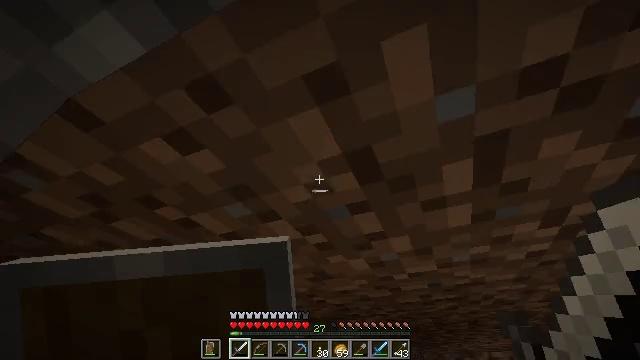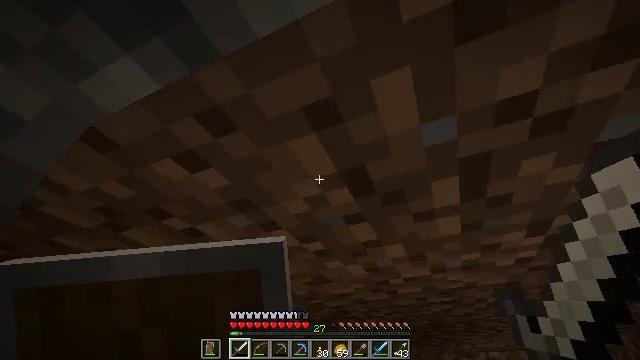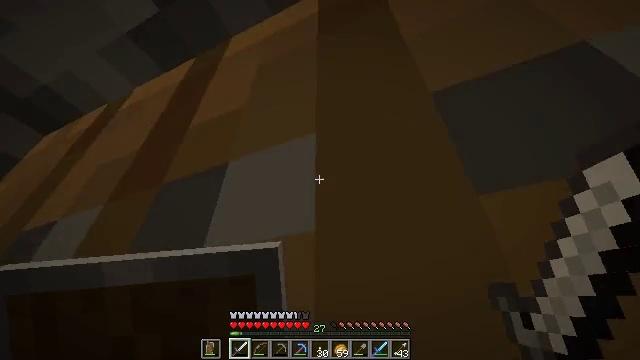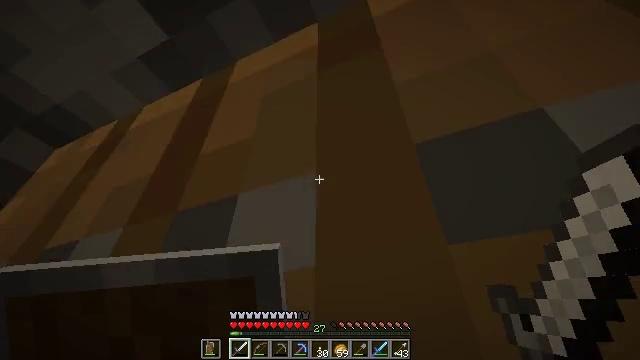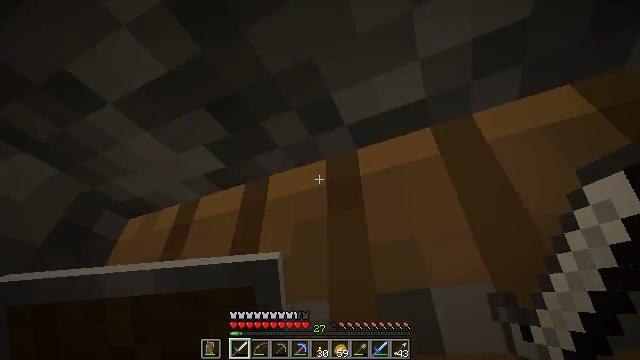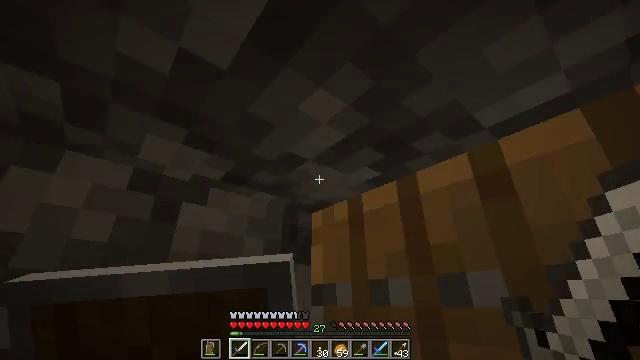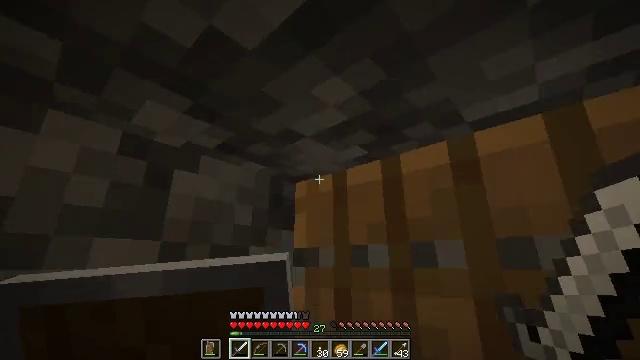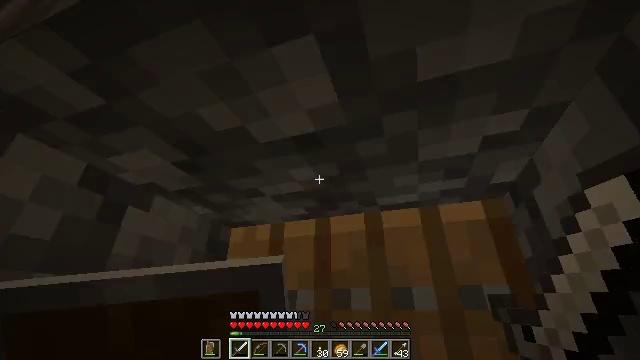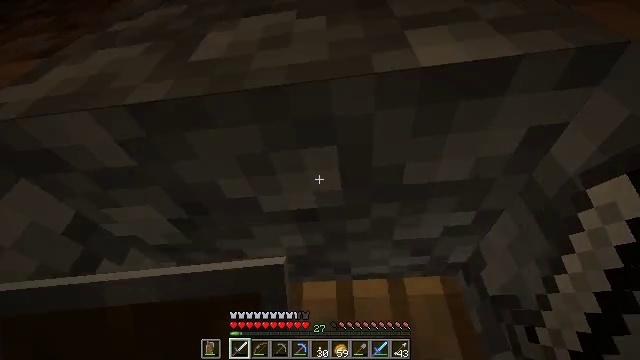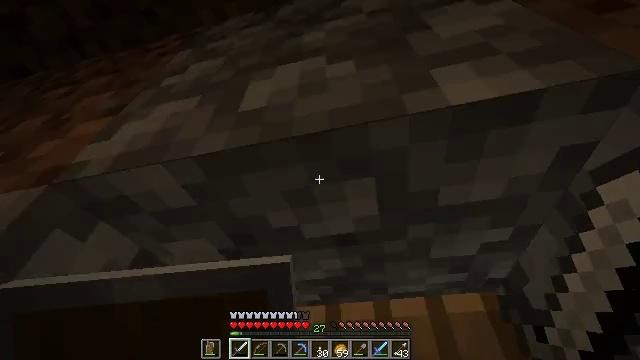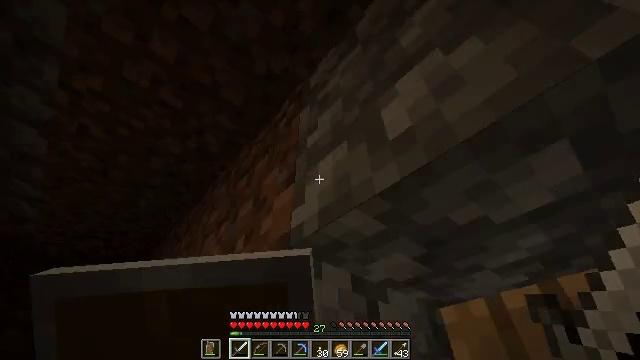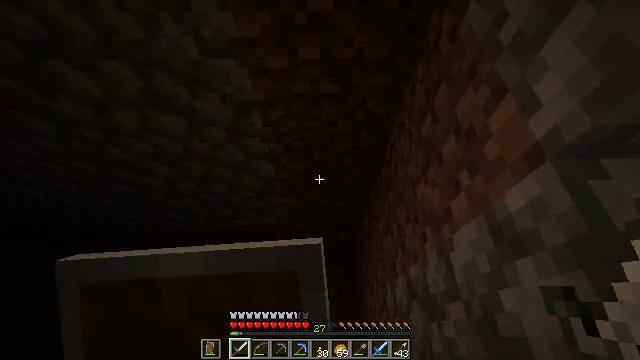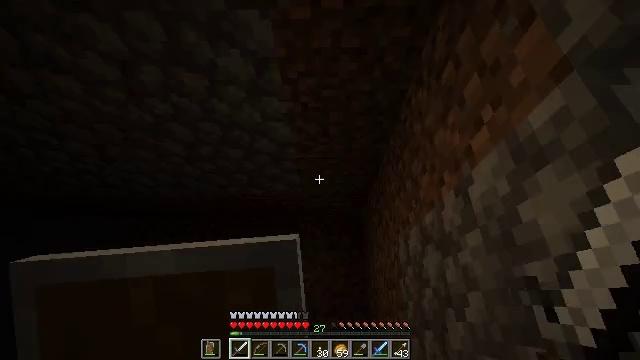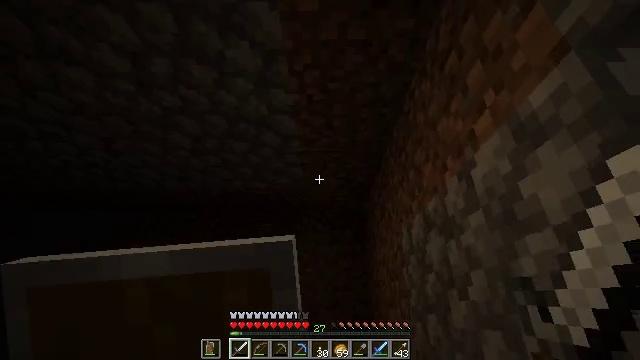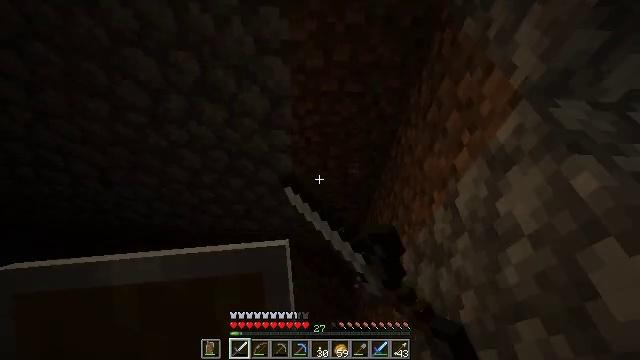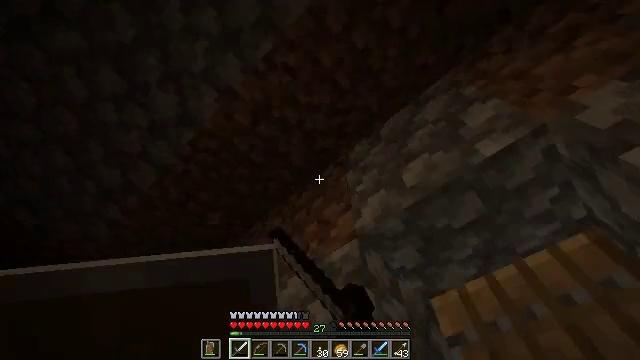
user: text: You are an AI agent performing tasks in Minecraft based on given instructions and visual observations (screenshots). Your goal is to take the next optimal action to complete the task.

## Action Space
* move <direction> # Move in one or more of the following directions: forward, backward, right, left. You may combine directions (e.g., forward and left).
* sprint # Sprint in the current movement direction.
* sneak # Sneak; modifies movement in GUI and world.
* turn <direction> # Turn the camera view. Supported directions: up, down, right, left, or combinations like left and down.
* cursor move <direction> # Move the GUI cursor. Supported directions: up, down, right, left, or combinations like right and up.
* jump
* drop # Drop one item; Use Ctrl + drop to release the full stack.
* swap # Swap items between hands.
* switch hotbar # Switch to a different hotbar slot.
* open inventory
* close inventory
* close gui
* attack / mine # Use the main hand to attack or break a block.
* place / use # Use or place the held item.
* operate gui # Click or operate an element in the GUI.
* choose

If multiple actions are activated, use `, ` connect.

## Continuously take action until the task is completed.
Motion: motion action
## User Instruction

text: Drop an iron sword.
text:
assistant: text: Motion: move back
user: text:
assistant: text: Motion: move back
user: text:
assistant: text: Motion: move back
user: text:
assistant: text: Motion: move back
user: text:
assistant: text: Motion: move back, turn left and down
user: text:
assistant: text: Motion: move back, turn right and down
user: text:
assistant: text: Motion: turn right and up
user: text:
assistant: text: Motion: move back and move left, turn right and up
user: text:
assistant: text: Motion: move back and move left, turn left and up
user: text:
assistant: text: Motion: move back and move left, turn left
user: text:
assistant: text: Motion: turn left and down
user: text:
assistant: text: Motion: move back and move left, turn down
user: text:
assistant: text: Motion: move back and move left, attack / mine
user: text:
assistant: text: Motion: move back and move left, turn right and up, attack / mine
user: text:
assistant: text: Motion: move back, turn right and up, attack / mine
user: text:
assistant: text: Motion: move back and move left, turn right and down
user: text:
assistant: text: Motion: move back and move left, turn right and down
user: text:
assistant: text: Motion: move back and move left, turn down
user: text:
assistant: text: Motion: turn left and down
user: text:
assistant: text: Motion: turn left and down
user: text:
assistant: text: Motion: move back and move left, turn left
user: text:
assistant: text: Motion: move back and move left, turn left and down
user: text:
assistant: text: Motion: move back and move left, turn left and down
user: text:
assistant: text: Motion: move back and move left, turn left and up
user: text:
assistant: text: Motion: move forward and move right, turn left, drop
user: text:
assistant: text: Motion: move forward and move right, turn left and up, drop
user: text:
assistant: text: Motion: move forward and move right, turn left and up, use / place, drop
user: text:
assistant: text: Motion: move forward and move right, turn left and down, use / place, drop
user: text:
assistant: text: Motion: move forward and move right, turn right and down, use / place, drop
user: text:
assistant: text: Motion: turn down, use / place, drop